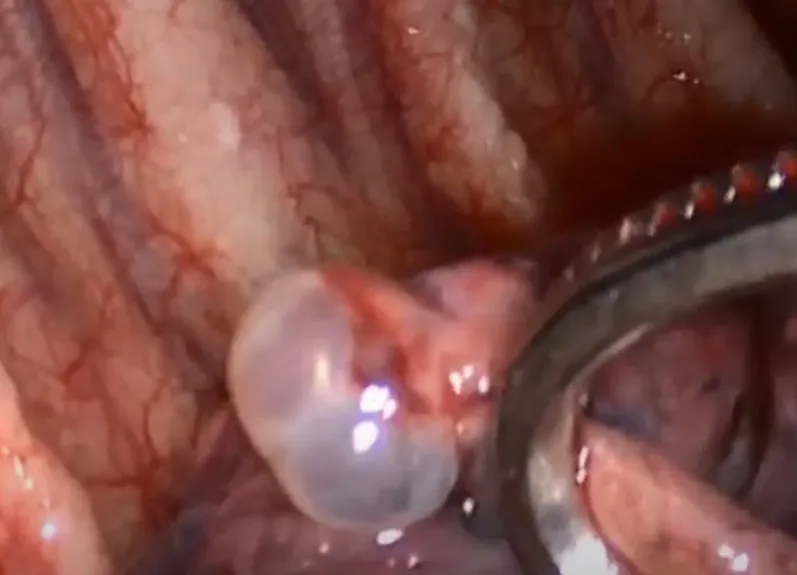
thoracoscopic visualization of a small apical bullae in the right upper lobe with a collection of blood in the pleural cavity.
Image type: medical_photograph (other_medical_photograph)